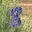
Label: 8